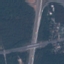
Land use / land cover class: Highway